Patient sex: F
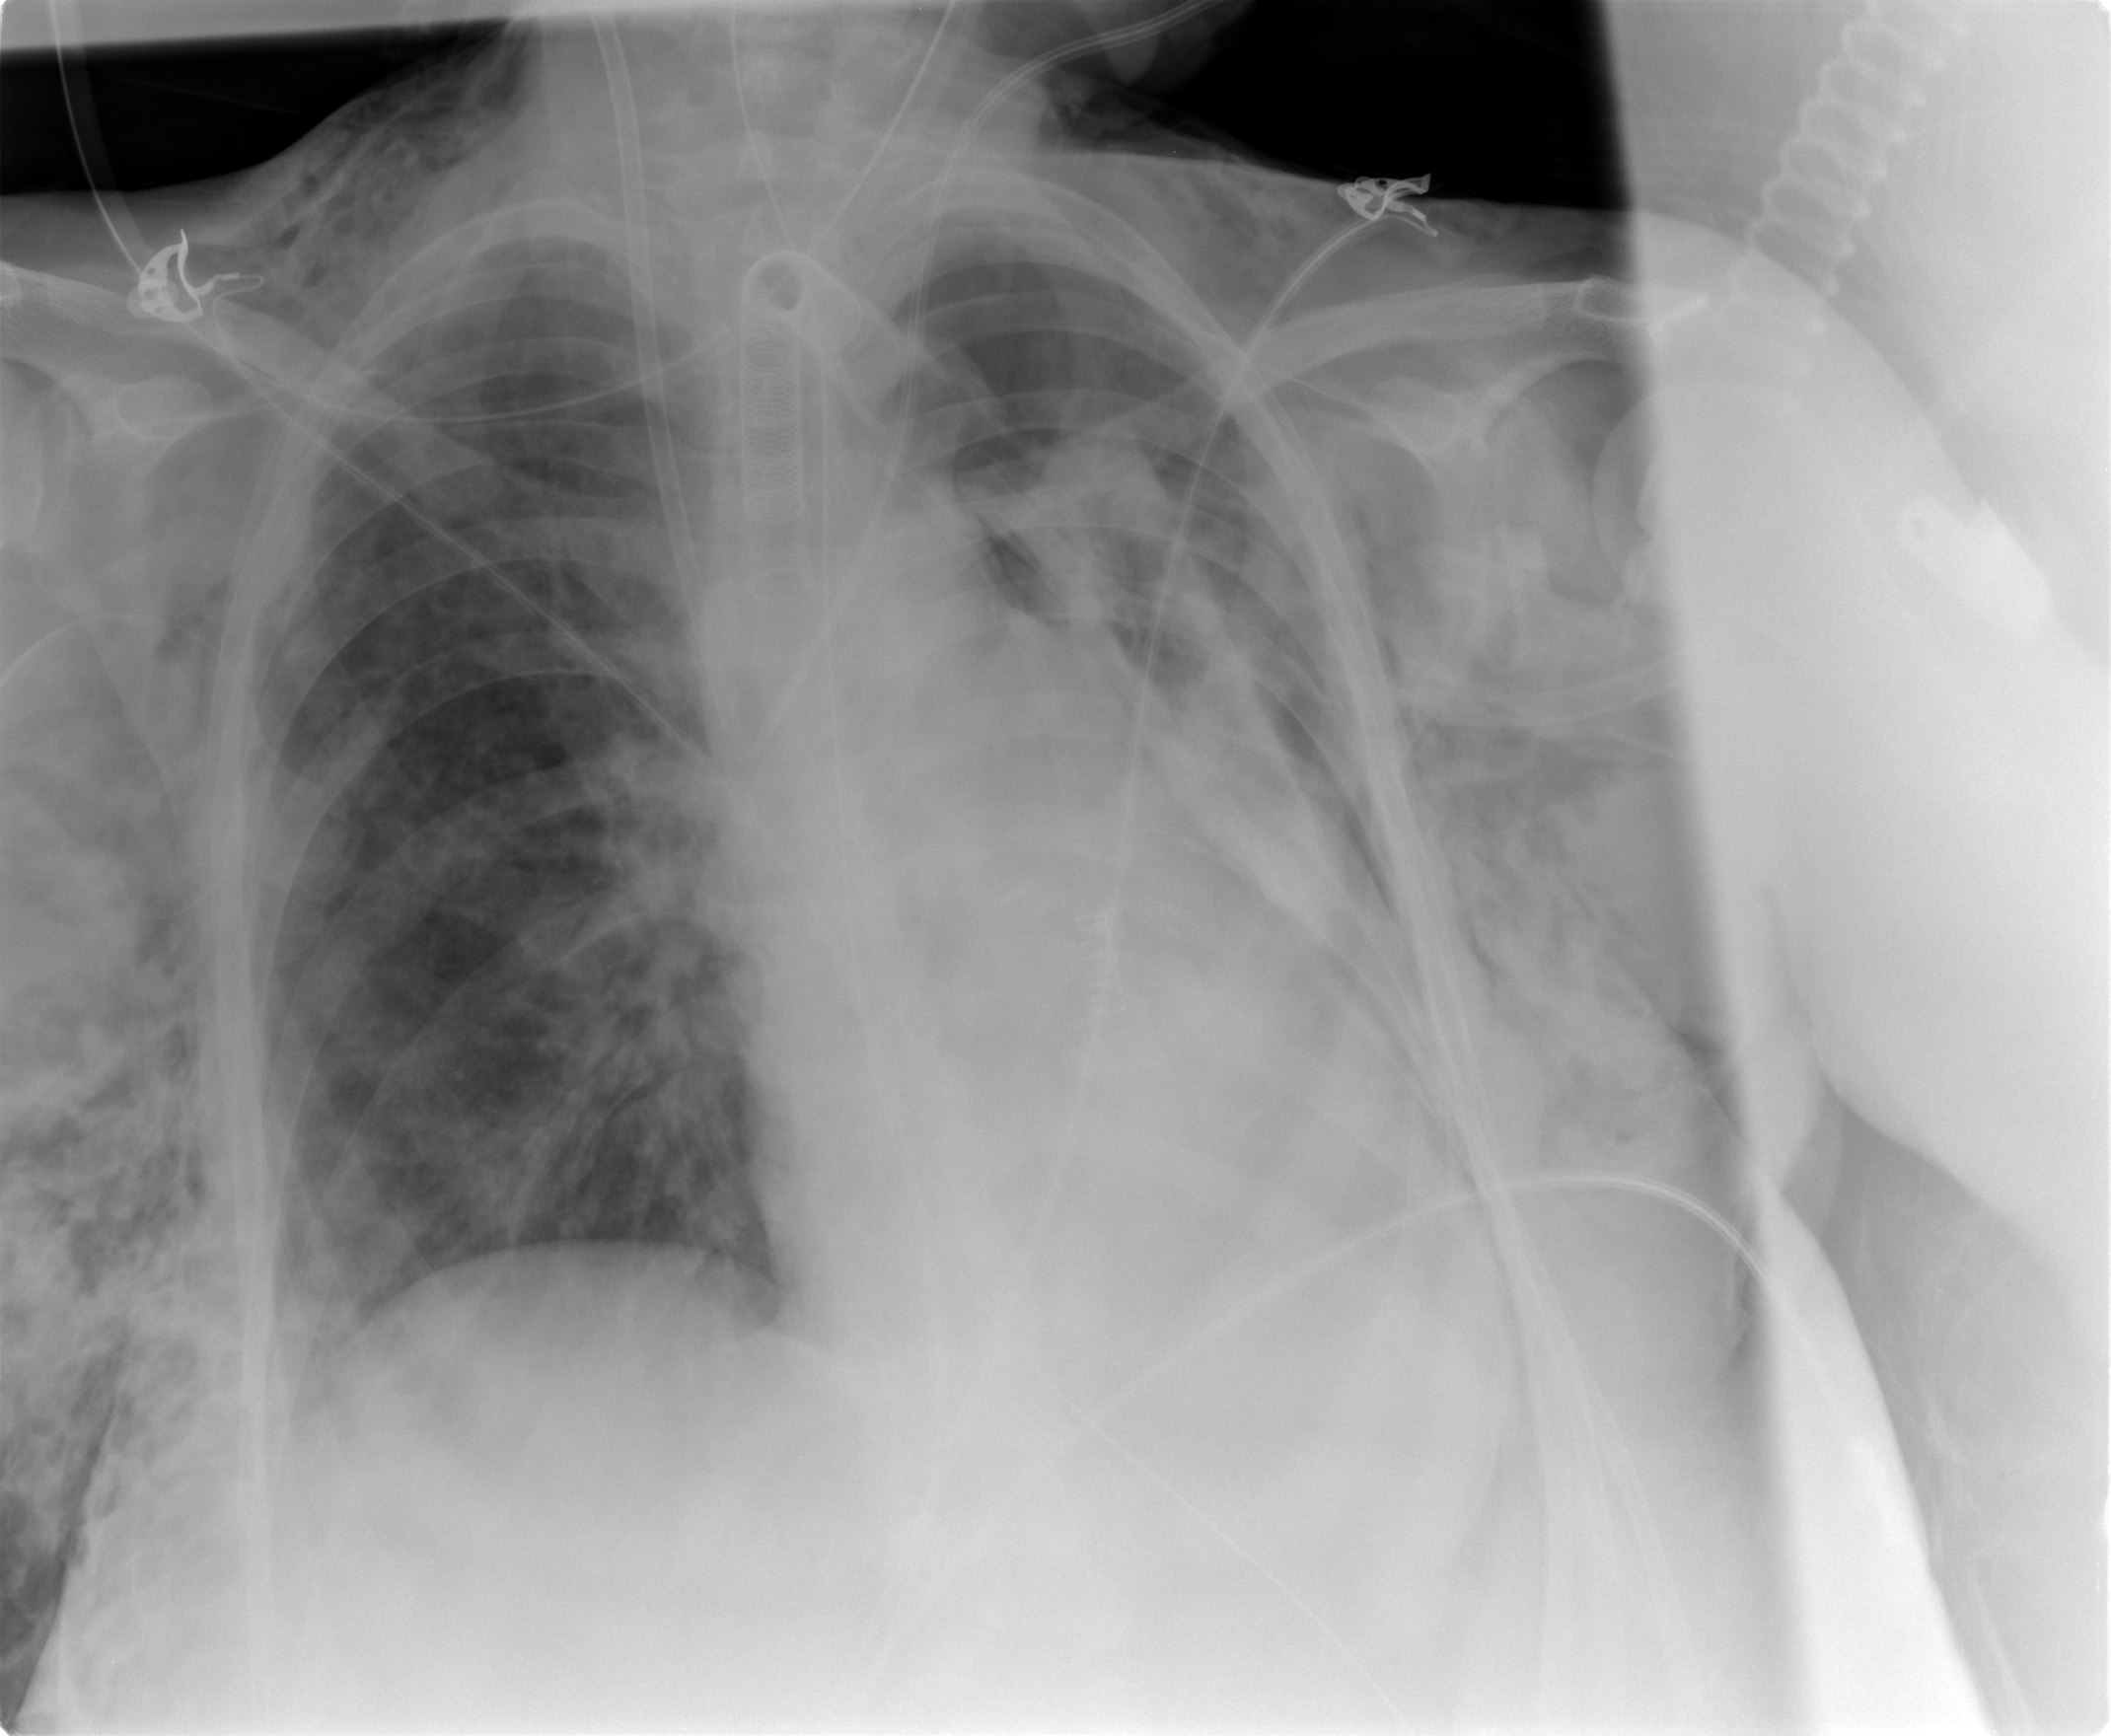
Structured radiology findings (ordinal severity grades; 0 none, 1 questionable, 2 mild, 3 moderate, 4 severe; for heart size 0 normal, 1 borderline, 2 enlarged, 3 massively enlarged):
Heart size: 1
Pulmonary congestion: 1
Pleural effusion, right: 0
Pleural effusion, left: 0
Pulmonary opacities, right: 1
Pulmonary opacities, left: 1
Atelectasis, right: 2
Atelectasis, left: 2